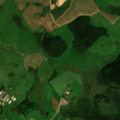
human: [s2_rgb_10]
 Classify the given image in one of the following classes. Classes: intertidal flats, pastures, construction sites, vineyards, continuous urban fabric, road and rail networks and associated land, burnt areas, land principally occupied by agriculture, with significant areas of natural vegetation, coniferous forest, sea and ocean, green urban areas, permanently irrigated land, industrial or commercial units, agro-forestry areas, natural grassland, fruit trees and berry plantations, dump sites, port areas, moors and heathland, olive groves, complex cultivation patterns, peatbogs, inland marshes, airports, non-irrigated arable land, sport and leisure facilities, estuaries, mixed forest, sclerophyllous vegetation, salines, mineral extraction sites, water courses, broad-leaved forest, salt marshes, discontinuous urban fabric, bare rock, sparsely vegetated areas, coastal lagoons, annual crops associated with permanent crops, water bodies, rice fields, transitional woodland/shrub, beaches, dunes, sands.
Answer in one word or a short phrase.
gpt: discontinuous urban fabric, pastures, complex cultivation patterns, land principally occupied by agriculture, with significant areas of natural vegetation, mixed forest